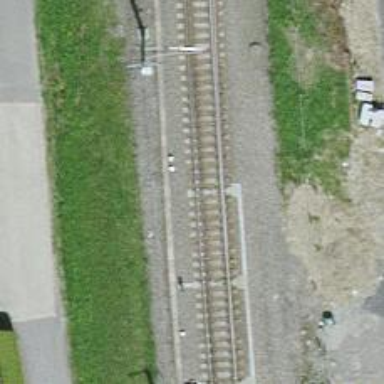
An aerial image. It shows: Railway switch.